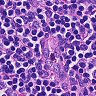
Metastatic tissue present: no